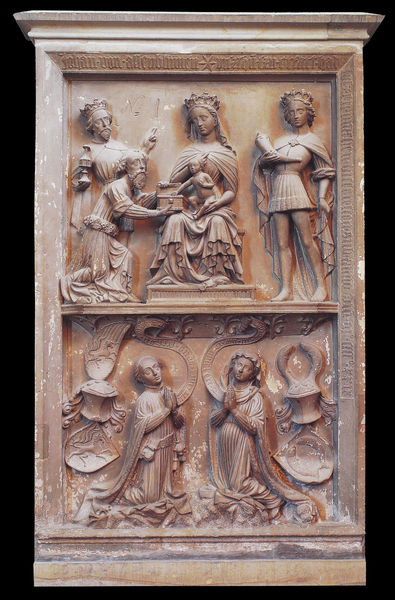
Titel: Reliefepitaph für Johann von Allenblumen
Künstler: Erfurter Meister
Standort: Erfurt, Dom (EU - D - Thüringen)
Schlagwörter: mann, frauen, sitzen, frau, marmor, männer, tuch, bart, wand, falten, stein, horn, gewand, tücher, drei, kind, mutter, paar, krone, pferd, skulptur, kopfbedeckung, relief, schrift, zwei, figuren, könig, inschrift, bronze, faltenwurf, gefäß, text, helm, geschenk, beten, wappen, helme, jesus, betende, knieen, weihrauch, schriftrolle, könige, königin, heilige, hörner, schatulle, tur, maria, madonna, anbetung, fische, joseph, grabmal, banderole, kronen, schirft, epitaph, stifter, geschenke, gaben, schriftbänder, jesukind, stifterfiguren, heilige drei könige, halbrelief, wapppen, nte, schriftban, anbetund, sprch, stlifter